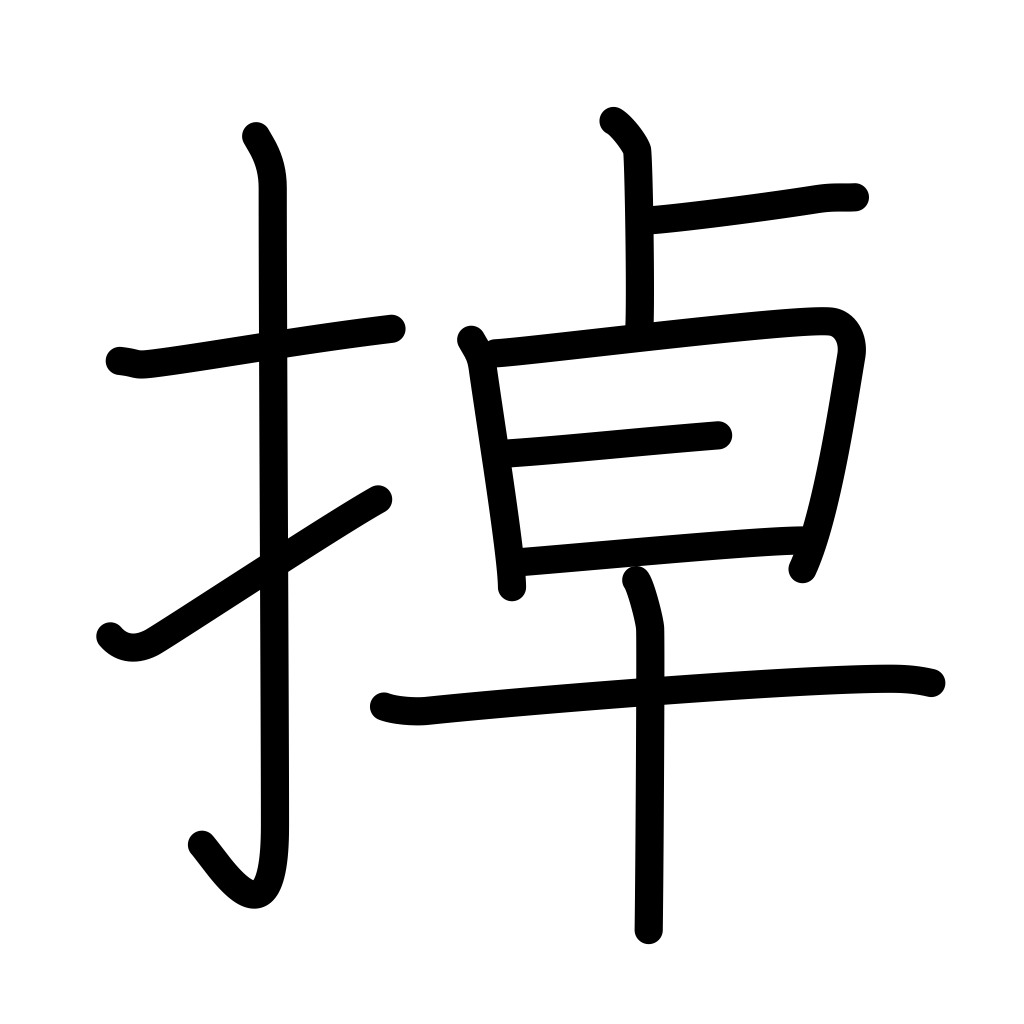
Meaning: shake & move